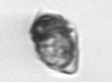
Label: Kryptoperidinium_triquetrum